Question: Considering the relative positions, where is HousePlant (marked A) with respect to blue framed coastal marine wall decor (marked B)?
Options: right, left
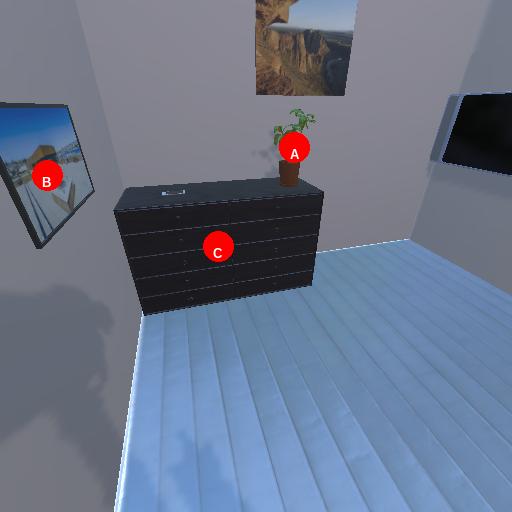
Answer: right